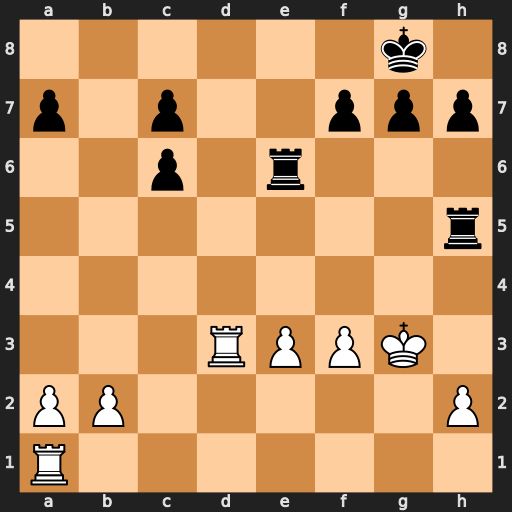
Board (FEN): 6k1/p1p2ppp/2p1r3/7r/8/3RPPK1/PP5P/R7
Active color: w
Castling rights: -
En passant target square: -
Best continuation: Rd8+ Re8 Rxe8#